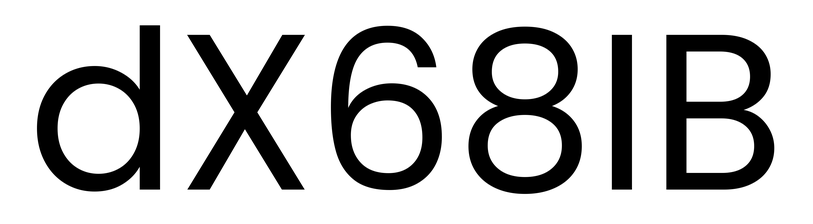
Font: Poppins-Regular